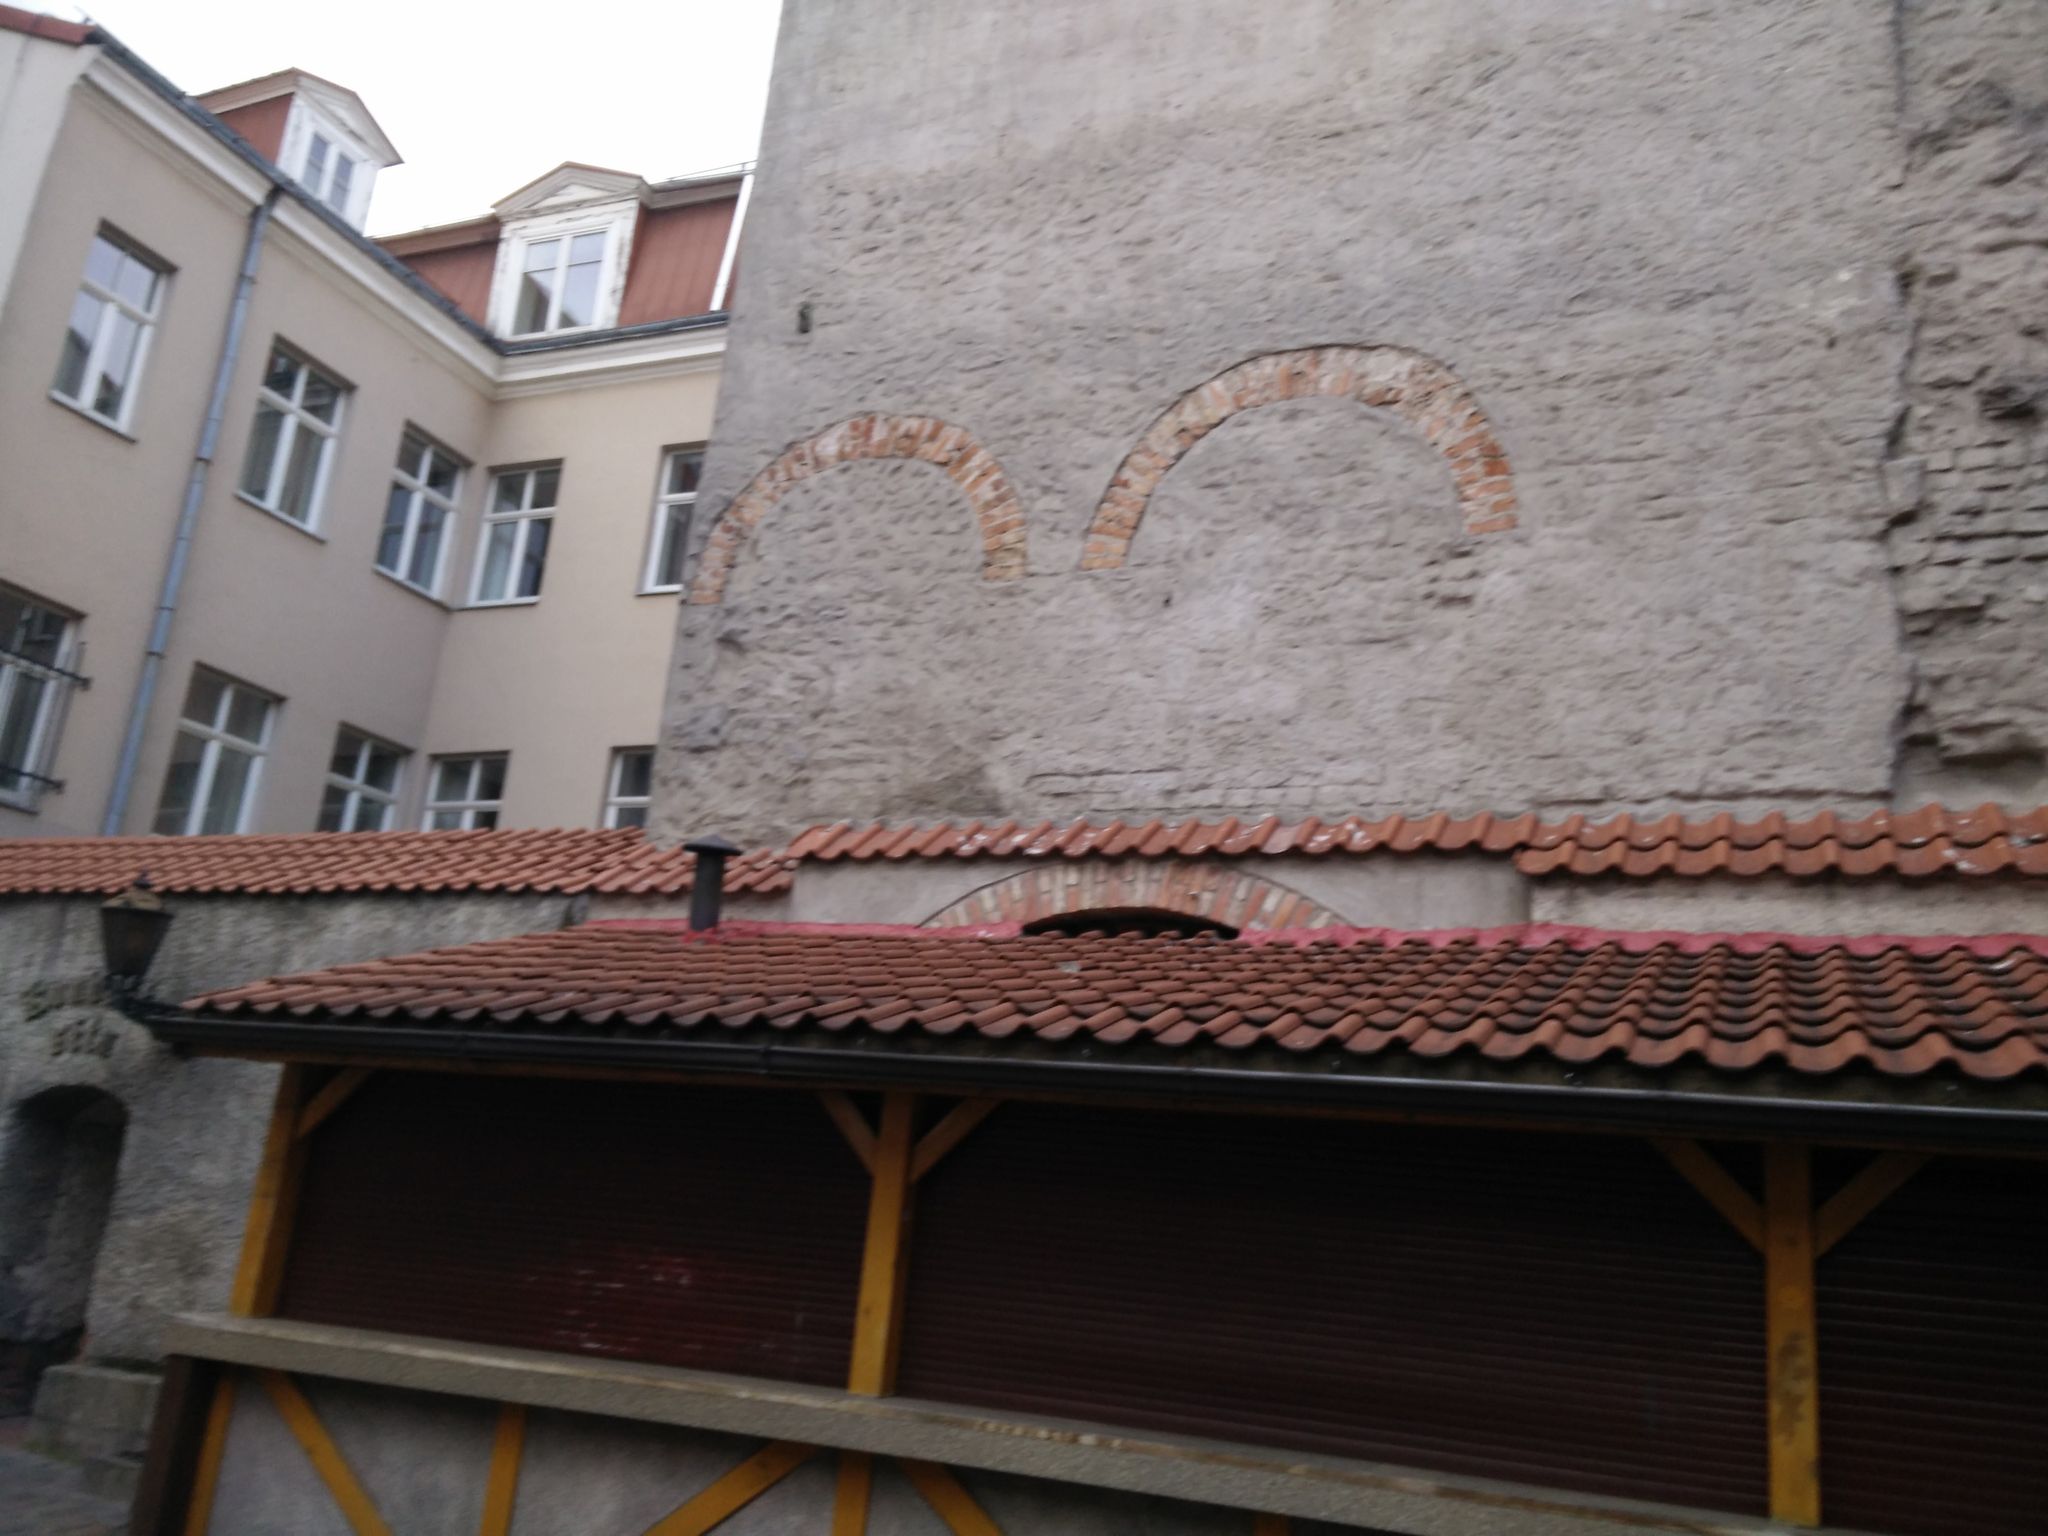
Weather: snowy
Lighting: day
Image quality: good
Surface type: walking surface
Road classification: footway, pedestrian, living_street
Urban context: urban centre
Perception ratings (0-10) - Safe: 1.21, Lively: 6.32, Beautiful: 6.98, Boring: 2.75, Depressing: 4.23, Wealthy: 2.53